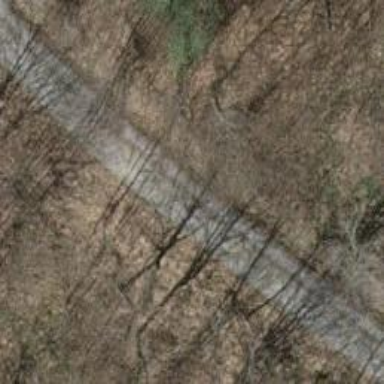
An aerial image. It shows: Cobblestone track with grade2 tracktype.